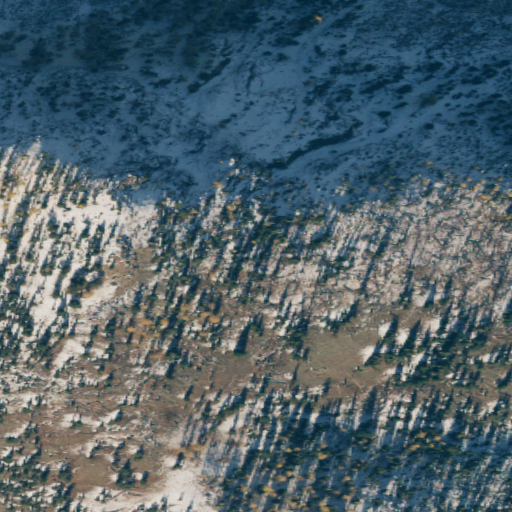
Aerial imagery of mountain in Washington named Milton Mountain containing grassland, shrub, evergreen forest, and barren land